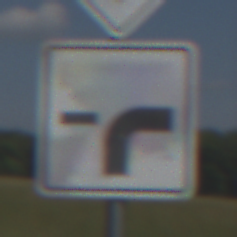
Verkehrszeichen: VerlaufVorfahrtsstrasse9
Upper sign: Vorfahrtsstrasse
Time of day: Midday
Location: Outdoor (Nature)
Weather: Clear
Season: NotSpecified
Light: Natural